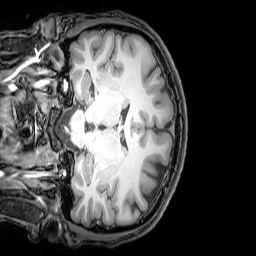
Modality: T1w
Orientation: coronal
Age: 20
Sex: male
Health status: healthy
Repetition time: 0.081 s
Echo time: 0.037 s